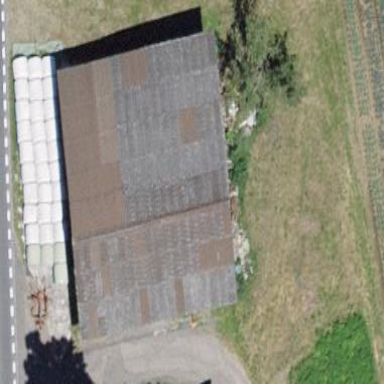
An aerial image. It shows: Barn.